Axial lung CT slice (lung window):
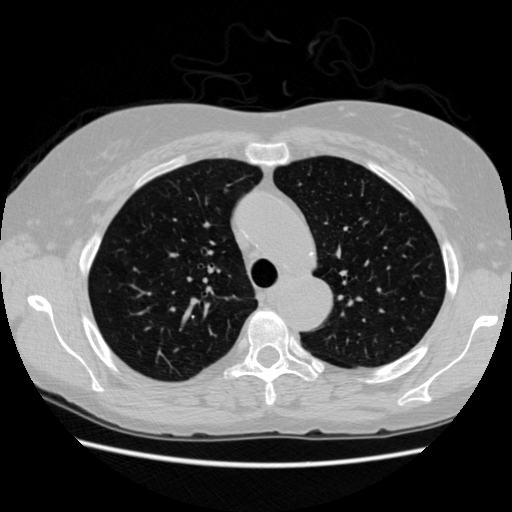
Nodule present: no